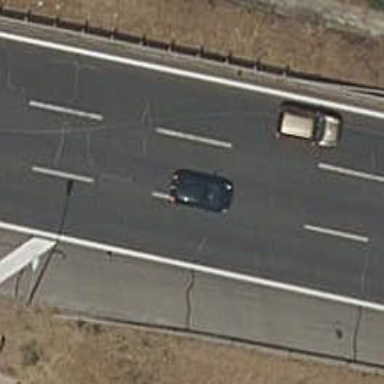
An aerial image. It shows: Asphalt motorway.